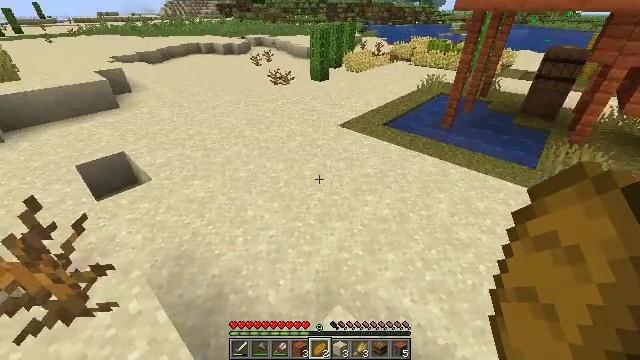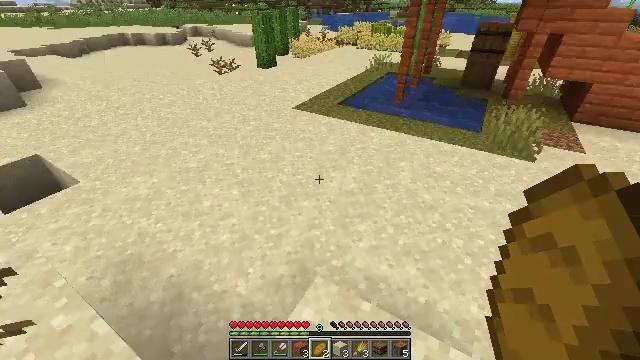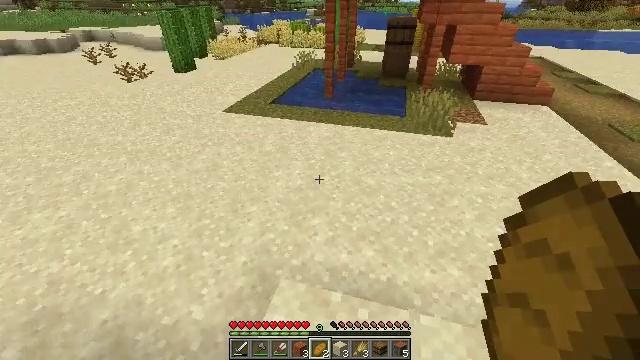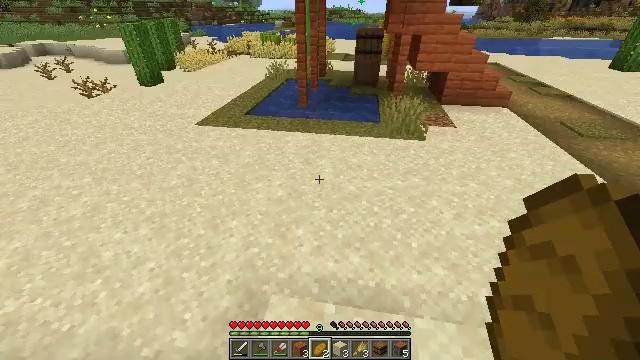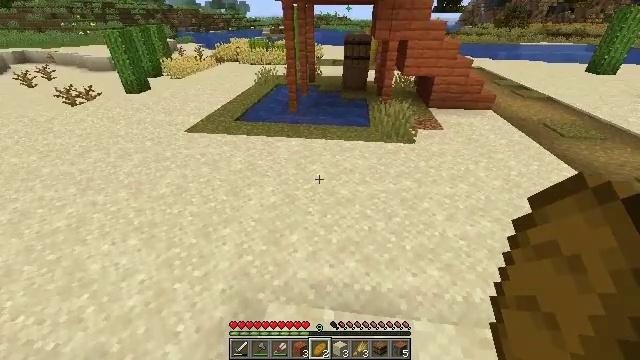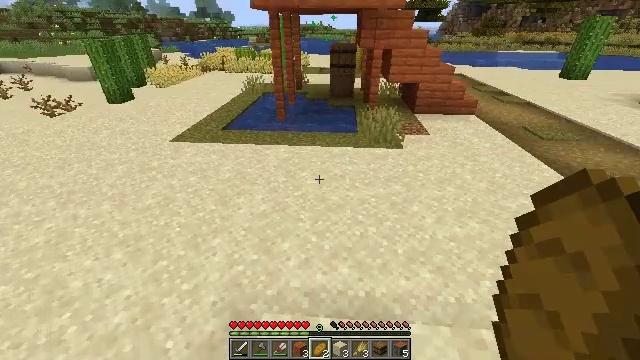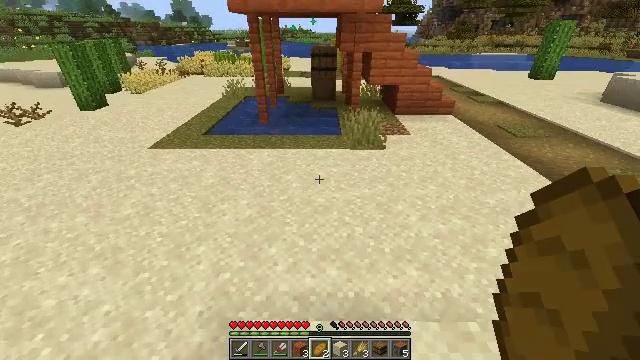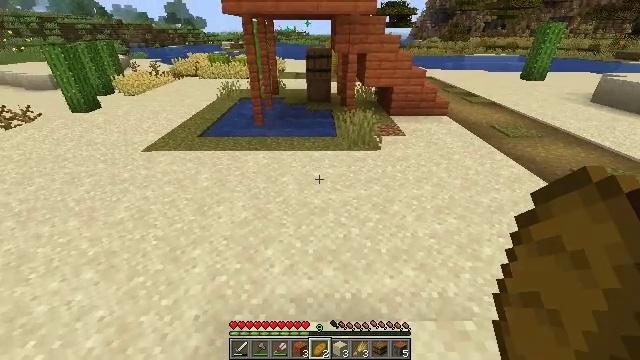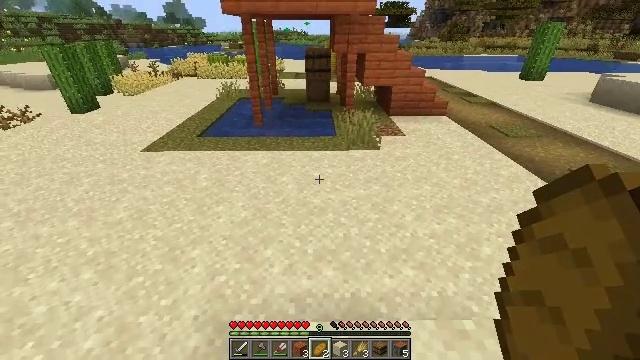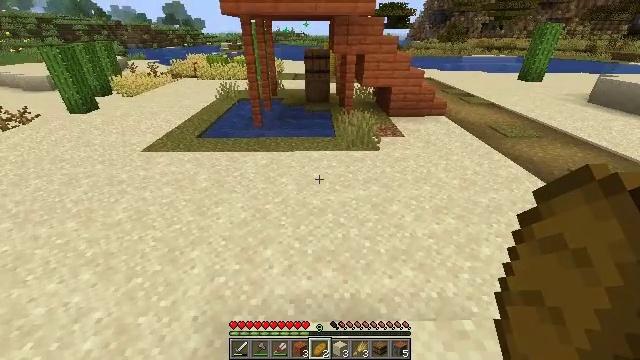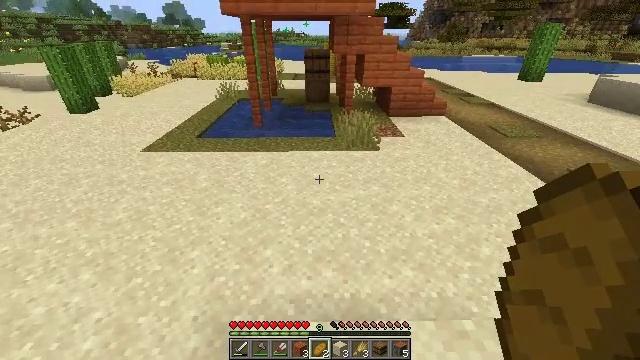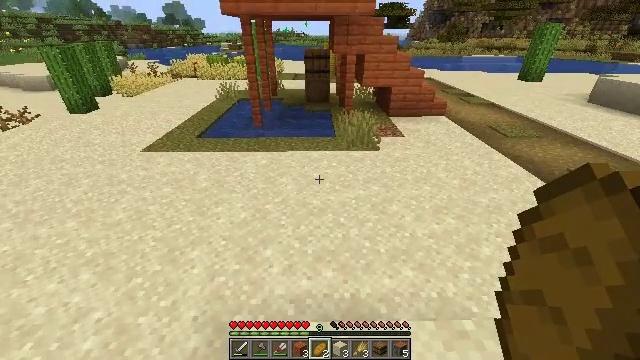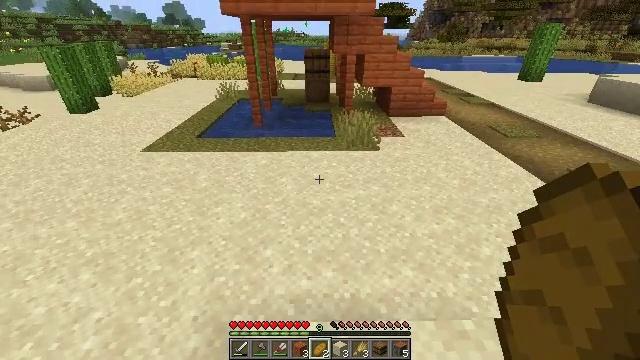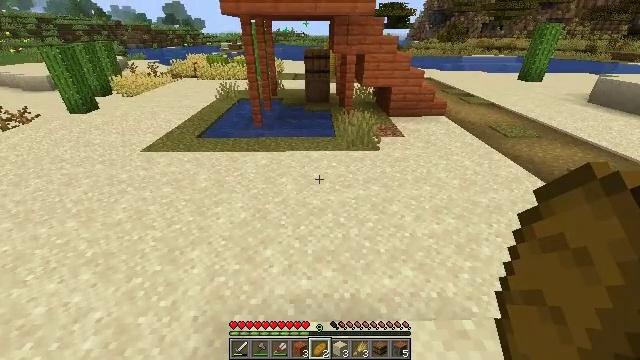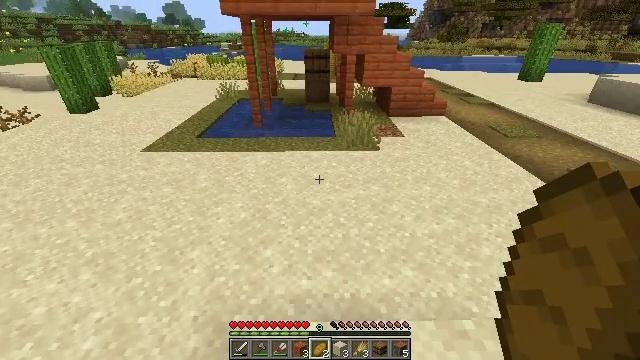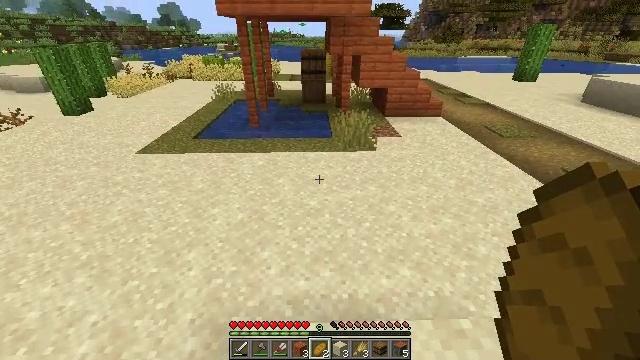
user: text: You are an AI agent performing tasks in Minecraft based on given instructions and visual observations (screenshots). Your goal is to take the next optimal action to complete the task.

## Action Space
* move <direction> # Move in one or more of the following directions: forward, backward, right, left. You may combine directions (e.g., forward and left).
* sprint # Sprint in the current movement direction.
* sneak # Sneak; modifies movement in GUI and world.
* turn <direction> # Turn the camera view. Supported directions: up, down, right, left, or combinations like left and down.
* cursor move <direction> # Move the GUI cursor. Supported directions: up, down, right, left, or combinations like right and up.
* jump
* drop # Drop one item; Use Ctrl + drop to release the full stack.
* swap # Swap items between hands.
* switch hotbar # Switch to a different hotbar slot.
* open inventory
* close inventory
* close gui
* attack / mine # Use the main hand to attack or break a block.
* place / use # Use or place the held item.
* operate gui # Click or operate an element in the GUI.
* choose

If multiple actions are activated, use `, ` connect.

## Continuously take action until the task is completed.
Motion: motion action
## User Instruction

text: Drop a bread.
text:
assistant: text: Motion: turn right and down
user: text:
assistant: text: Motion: turn right
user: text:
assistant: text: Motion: turn right and up
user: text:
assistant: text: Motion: turn right and up
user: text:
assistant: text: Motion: turn right and up
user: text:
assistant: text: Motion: turn right
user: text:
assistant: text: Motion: turn right
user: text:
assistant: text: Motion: no_op
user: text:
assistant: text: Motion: no_op
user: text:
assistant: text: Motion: no_op
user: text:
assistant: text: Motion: no_op
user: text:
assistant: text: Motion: no_op
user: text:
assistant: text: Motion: no_op
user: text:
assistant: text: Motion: no_op
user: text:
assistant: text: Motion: no_op
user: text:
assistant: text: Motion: no_op
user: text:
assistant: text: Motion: turn left
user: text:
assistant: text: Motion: turn left
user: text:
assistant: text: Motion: turn left
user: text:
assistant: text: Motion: turn left
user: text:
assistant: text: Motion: turn left
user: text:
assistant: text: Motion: turn left and up
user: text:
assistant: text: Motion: turn left and up
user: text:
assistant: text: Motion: turn left and up
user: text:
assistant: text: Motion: turn left
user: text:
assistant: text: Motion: turn left
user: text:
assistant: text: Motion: turn left
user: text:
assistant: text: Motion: turn left
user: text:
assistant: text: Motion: turn left
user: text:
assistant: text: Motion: turn left